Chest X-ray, AP view. Patient: 19 years old, sex F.
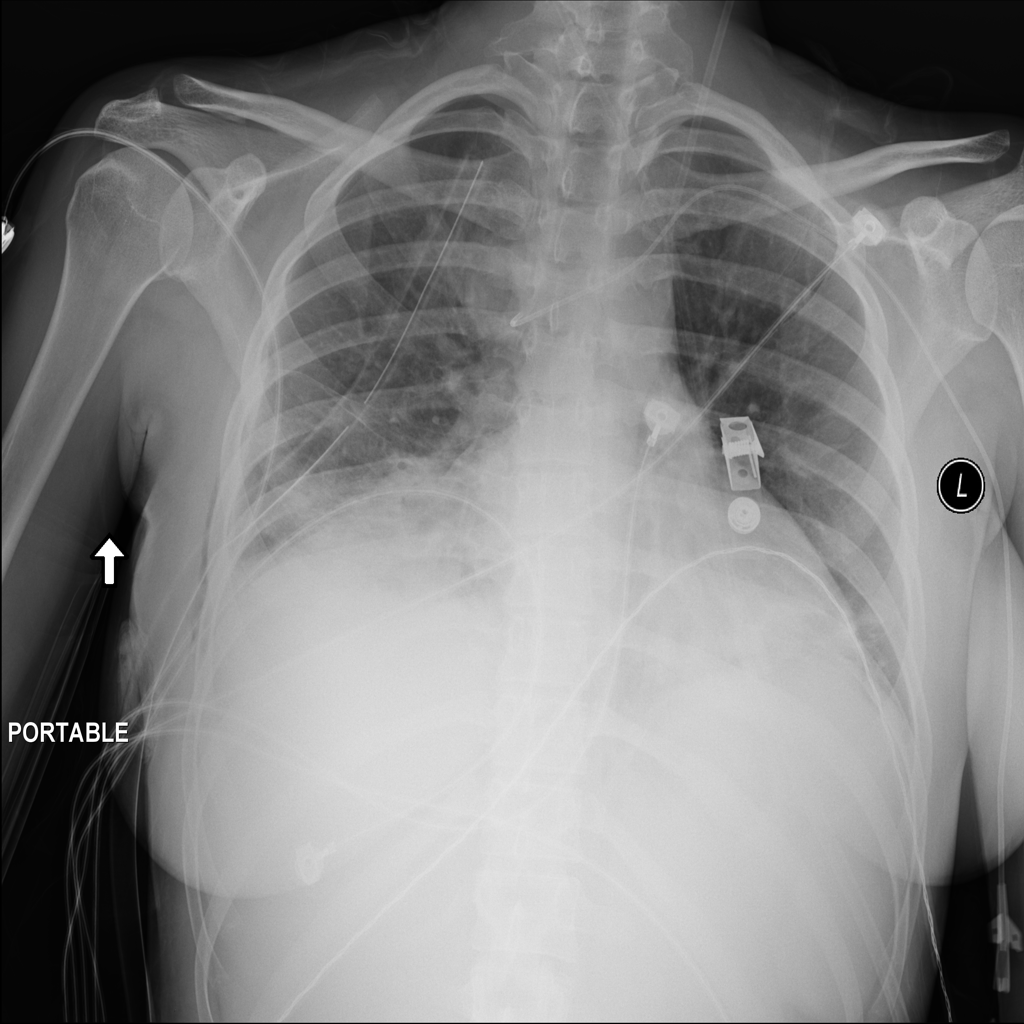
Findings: Atelectasis, Emphysema, Infiltration